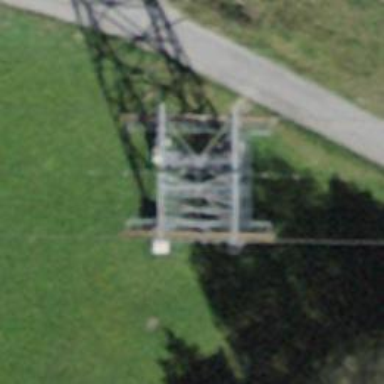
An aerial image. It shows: Pylon used for aerialway.